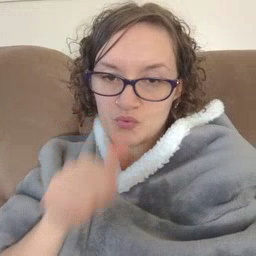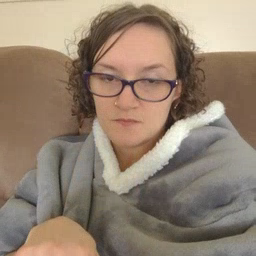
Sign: girl